Question: My project is normal Android project created on .

I googled a lot to run a single test(tests in SimpleTest, 1 test in this case), everyone say that I should do like
'''
./gradlew -Dtest.single=SimpleTest test
'''
in my root folder.
or I did in my inner project folder
'''
../gradlew -Dtest.single=SimpleTest test
'''
I tried so many ways like this but it always run all tests I have.(11 tests in all Classes)
Is there a problem on my build.gradle or is there a something I missing?
Here is my file.
'''
buildscript {
repositories {
mavenCentral()
}
dependencies {
classpath 'com.android.tools.build:gradle:0.6.+'
classpath 'com.github.jcandksolutions.gradle:android-unit-test:1.0.+'
}
}
apply plugin: 'android'
repositories {
mavenCentral()
}
android {
compileSdkVersion 18
buildToolsVersion "18.1.1"
defaultConfig {
minSdkVersion 10
targetSdkVersion 18
// I changed this for this question
packageName "com.XXX.XXXX"
}
sourceSets {
instrumentTest.setRoot('src/test')
}
}
apply plugin: 'android-unit-test'
dependencies {
repositories {
mavenCentral()
}
compile 'com.android.support:support-v4:18.0.+'
compile 'com.android.support:appcompat-v7:+'
compile 'com.google.code.gson:gson:2.2.4'
compile group:'com.squareup.picasso', name:'picasso', version:'2.1.1'
compile group:'com.squareup.okhttp', name:'okhttp', version:'1.2.1'
compile group:'com.squareup', name:'otto', version:'1.3.4'
compile group:'com.jakewharton', name:'butterknife', version:'3.0.0'
compile group:'com.github.kevinsawicki', name:'http-request', version:'5.4.1'
compile fileTree(dir: 'libs', include: '*.jar')
testCompile 'junit:junit:4.10'
testCompile 'org.robolectric:robolectric:2.2'
testCompile 'com.squareup:fest-android:1.0.+'
instrumentTestCompile 'junit:junit:4.10'
instrumentTestCompile 'org.robolectric:robolectric:2.2'
instrumentTestCompile 'com.squareup:fest-android:1.0.+'
}
tasks.withType(Compile) {
options.encoding = "UTF-8"
}
tasks.withType(Test) {
testLogging {
events 'started', 'passed'
}
}
'''
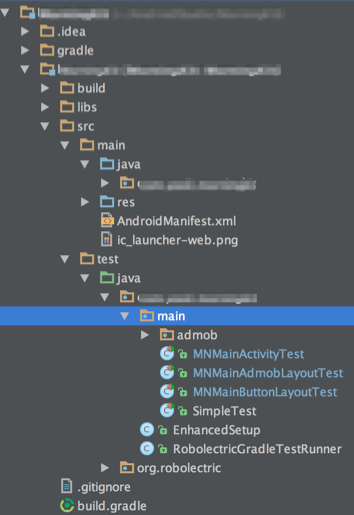
Answer: '@PeterNiederwieser' gave me a clue. I got a new Android Studio plugin for 'Robolectric' from <URL>
Anyone who want the same solution like me can solve the problem using this project.
Also you can use it in 'build.gradle' like
'''
buildscript {
repositories {
mavenCentral()
mavenLocal()
}
dependencies {
classpath 'com.android.tools.build:gradle:0.6.+'
classpath 'com.github.jcandksolutions.gradle:android-unit-test:1.0.1'
}
}
'''
and now '../gradlew clean check -Dtest.single=SomeTest' works well.